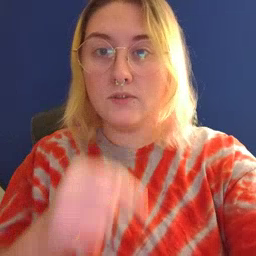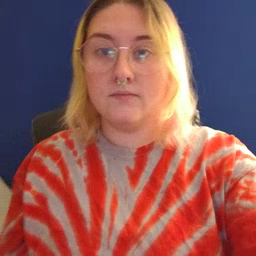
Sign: mouse